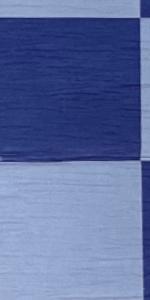
Label: Empty